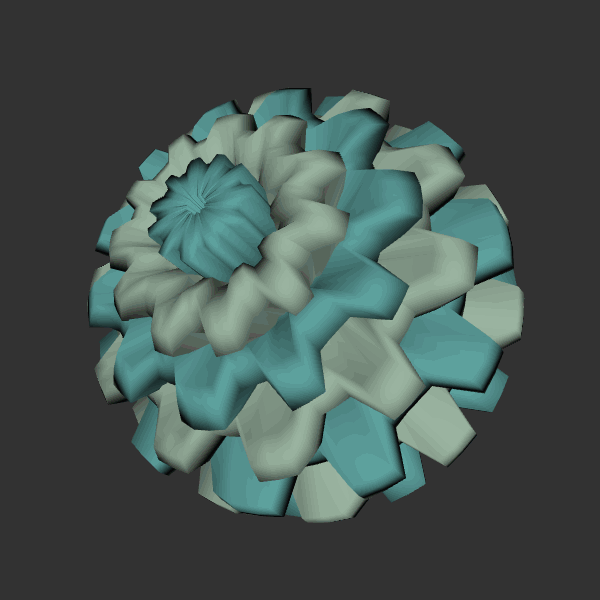
Background: dark